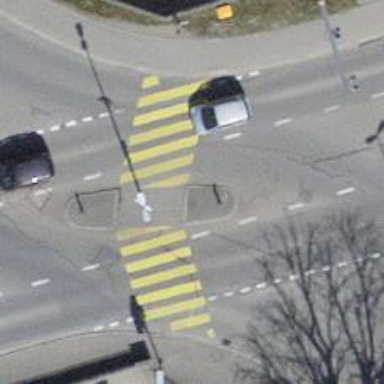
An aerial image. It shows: Road with traffic signals.